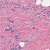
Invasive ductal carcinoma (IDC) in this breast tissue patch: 1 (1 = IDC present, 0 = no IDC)